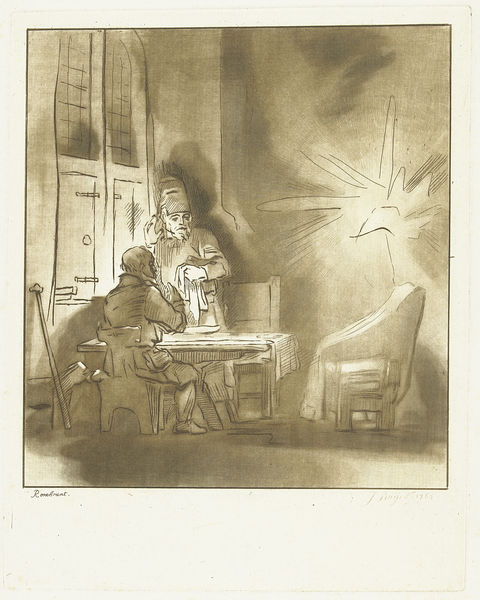
Titel: De maaltijd te Emmaüs
Künstler: Jacobus Buys
Standort: Amsterdam
Institution: Rijksmuseum
Schlagwörter: mann, schatten, weiß, sitzen, fenster, hut, lampe, licht, männer, raum, schwarz, stuhl, stühle, tisch, tür, zeichnung, zimmer, tuch, malerei, wand, stehen, boden, interieur, sessel, stock, gehstock, bank, essen, tor, tusche, druck, lithographie, erscheinung, verschlossen